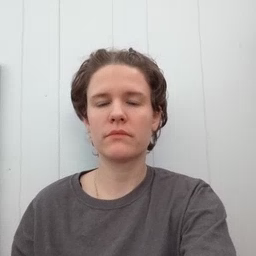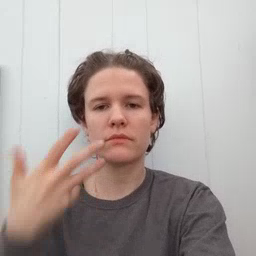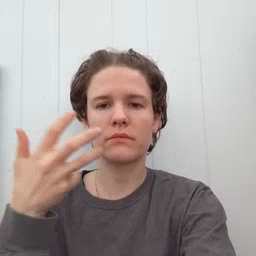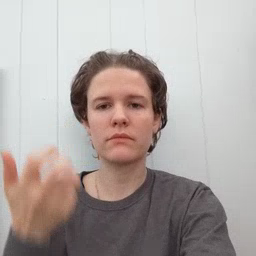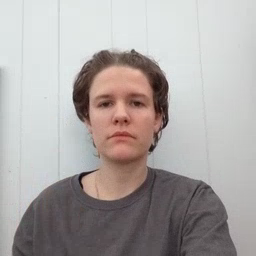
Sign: tiger